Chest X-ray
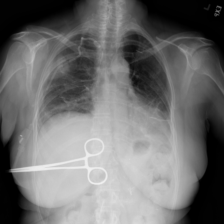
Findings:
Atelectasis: negative
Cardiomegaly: negative
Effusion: negative
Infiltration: negative
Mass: negative
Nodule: negative
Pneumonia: negative
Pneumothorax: negative
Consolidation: negative
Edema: negative
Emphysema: negative
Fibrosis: negative
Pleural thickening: negative
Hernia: negative